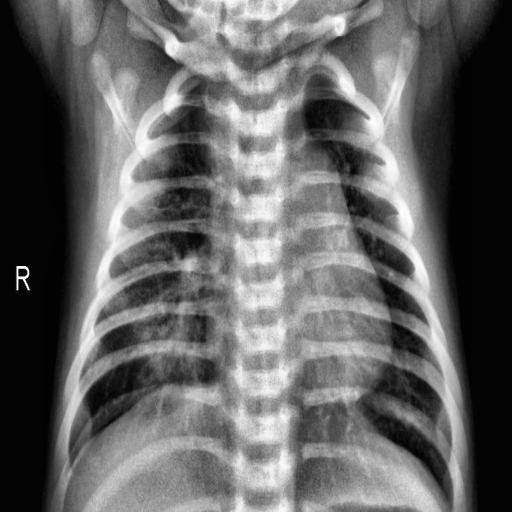
Finding: PNEUMONIA